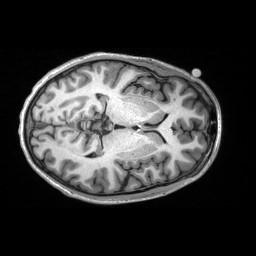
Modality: T1w
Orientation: axial
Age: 21
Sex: male